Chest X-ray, AP view. Patient: 43 years old, sex F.
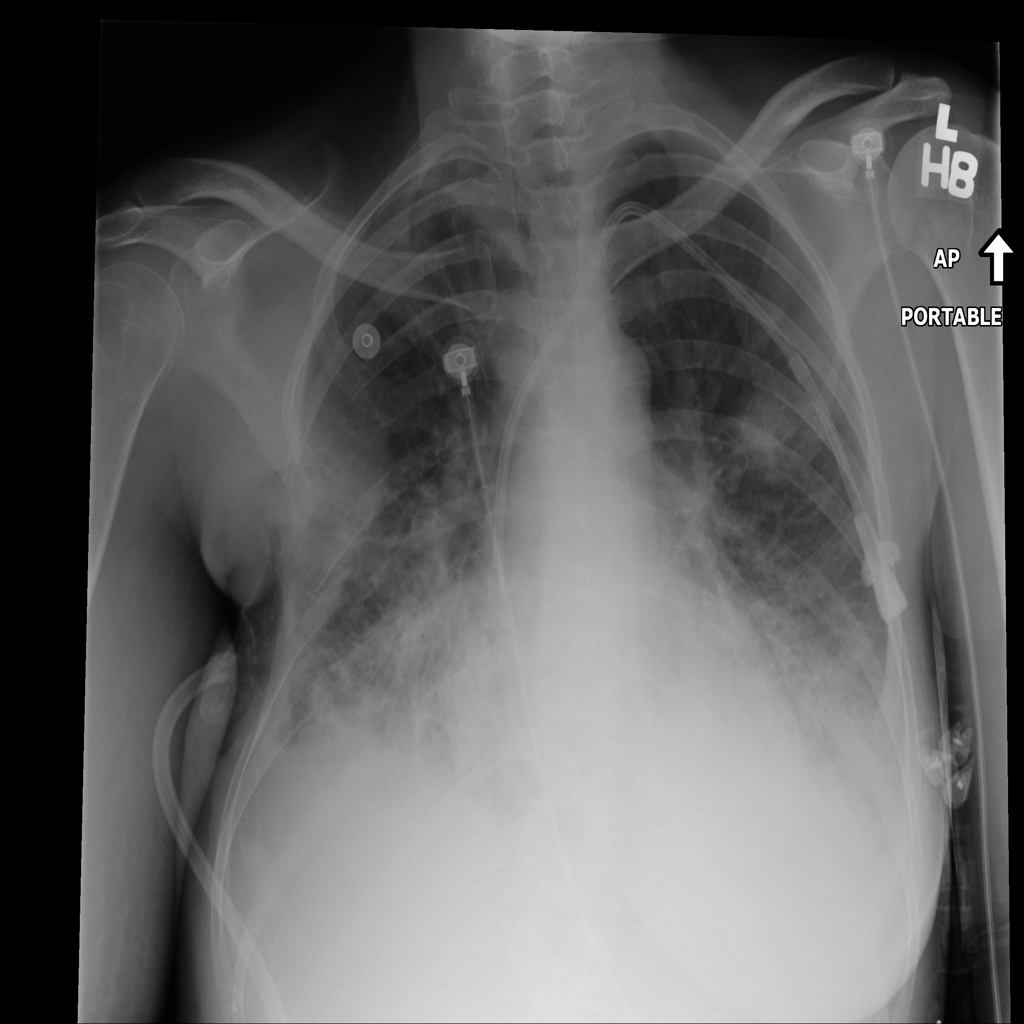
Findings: Infiltration, Mass, Nodule